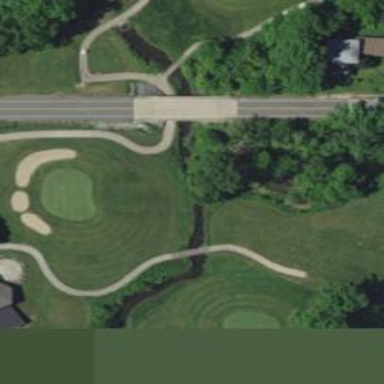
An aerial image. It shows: Path for golf carts passing through low-water crossing bridge.